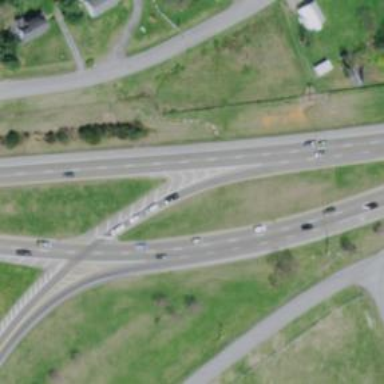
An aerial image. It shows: Trunk link highway.